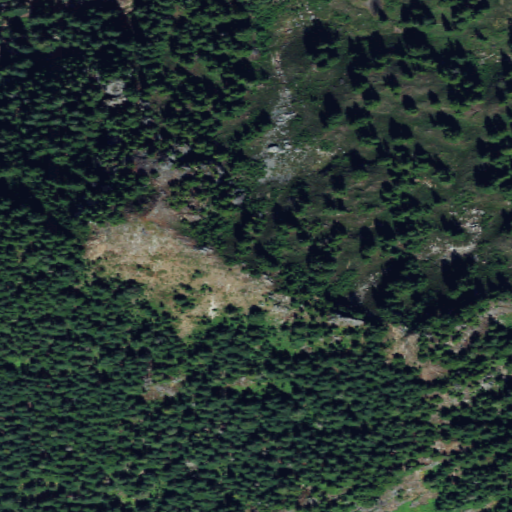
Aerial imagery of mountain in Washington named Iron Mountain containing evergreen forest and shrub